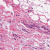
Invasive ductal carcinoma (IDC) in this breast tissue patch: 0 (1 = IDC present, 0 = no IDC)